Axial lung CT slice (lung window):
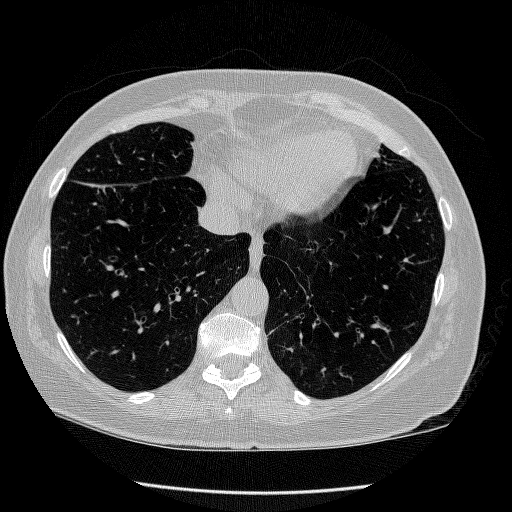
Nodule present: no